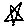
Label: star